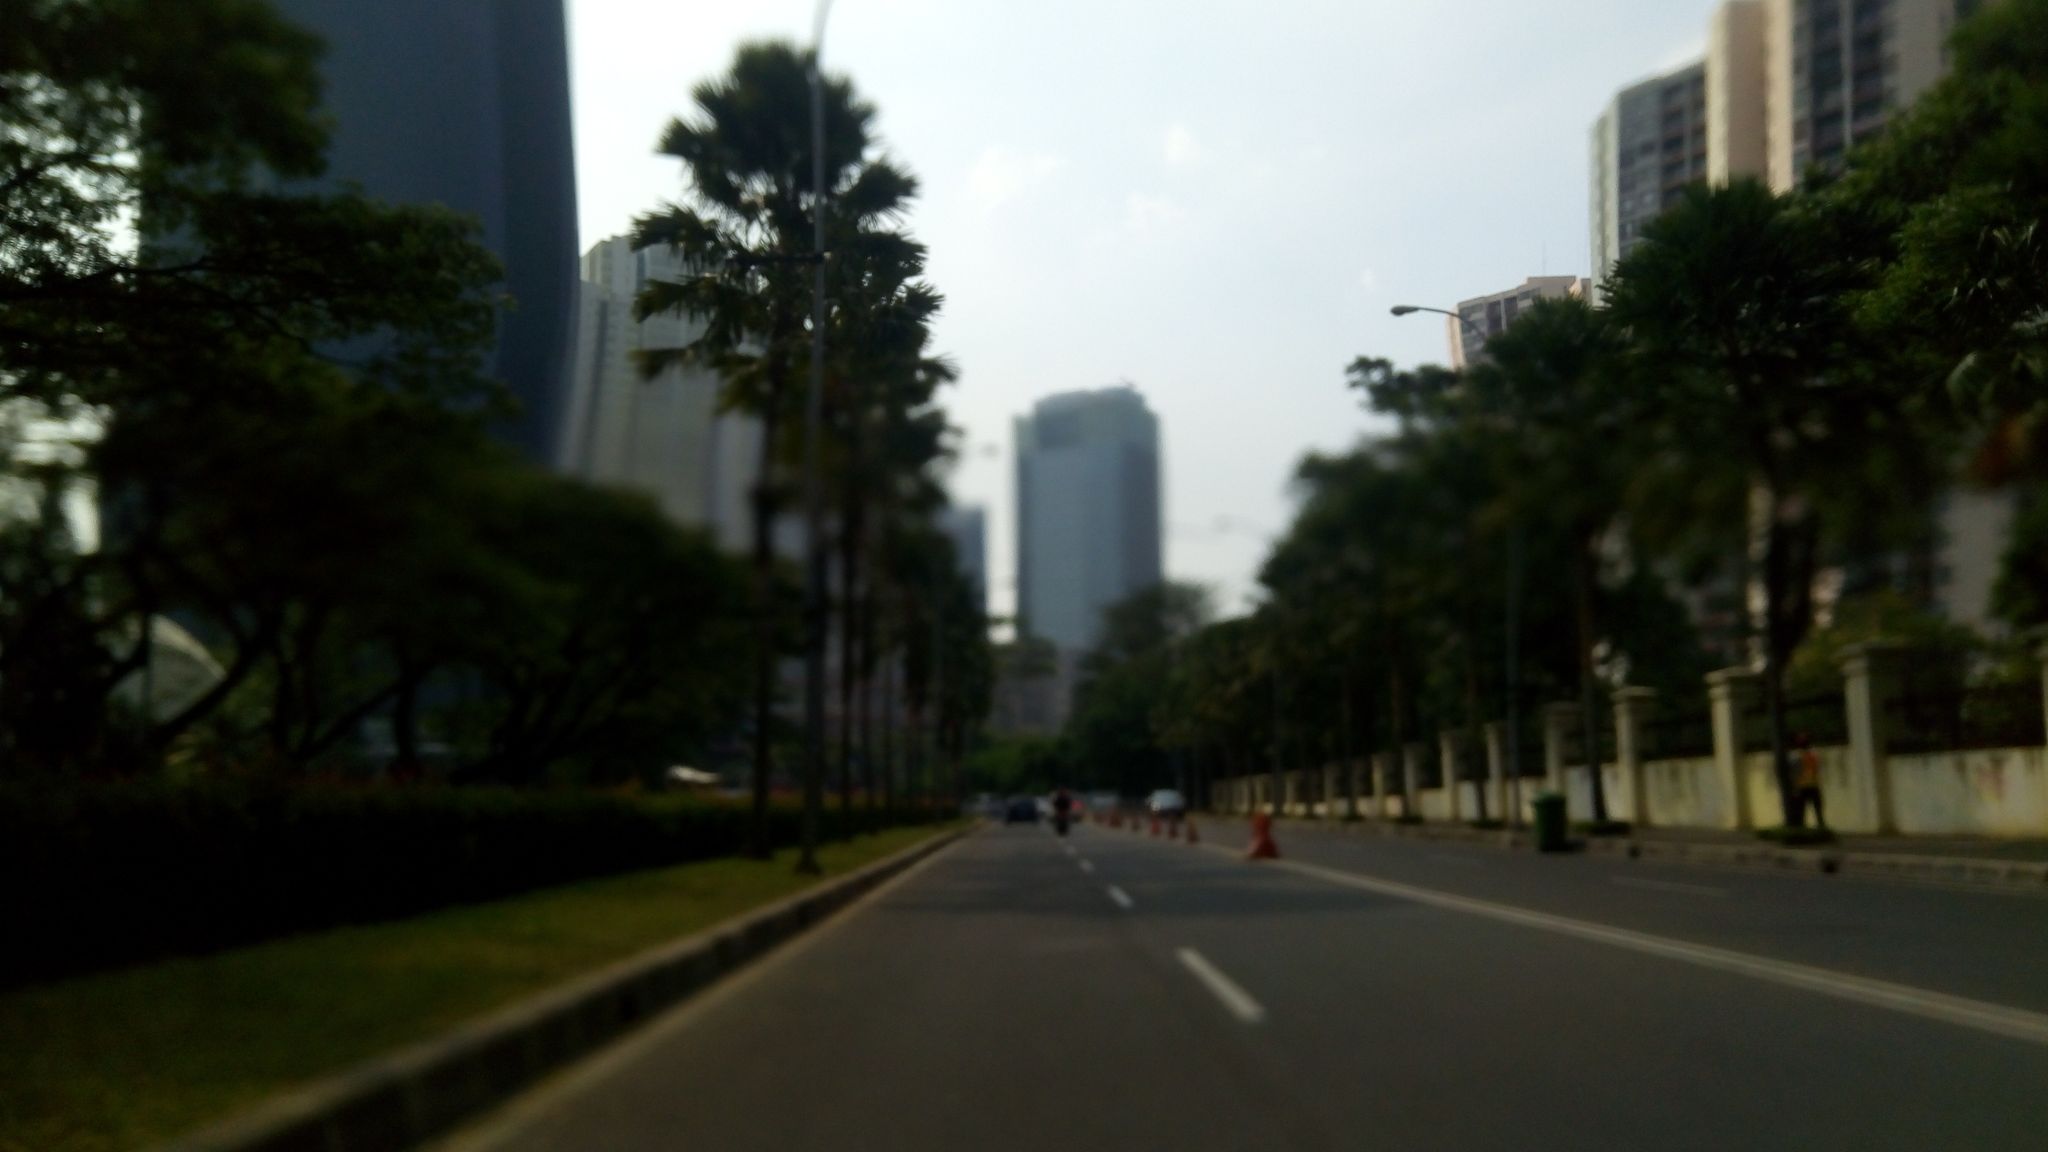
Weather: clear
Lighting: day
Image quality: good
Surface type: driving surface
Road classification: tertiary
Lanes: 4, 3
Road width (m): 10
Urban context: urban centre
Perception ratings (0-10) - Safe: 3.71, Lively: 8.67, Beautiful: 8.38, Boring: 3.37, Depressing: 3.9, Wealthy: 8.14